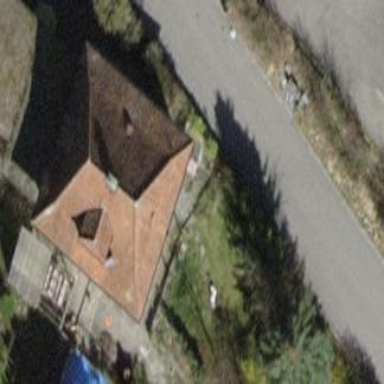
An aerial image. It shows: Building with tiled roof.